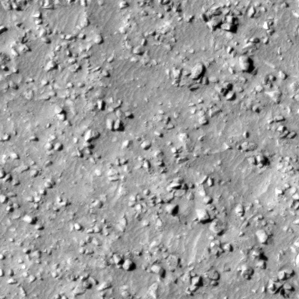
Label: non_frost